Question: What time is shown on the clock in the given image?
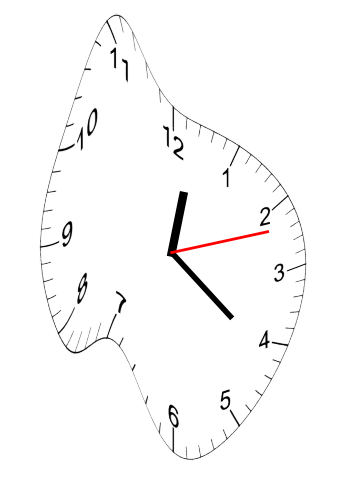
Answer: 12:21:12